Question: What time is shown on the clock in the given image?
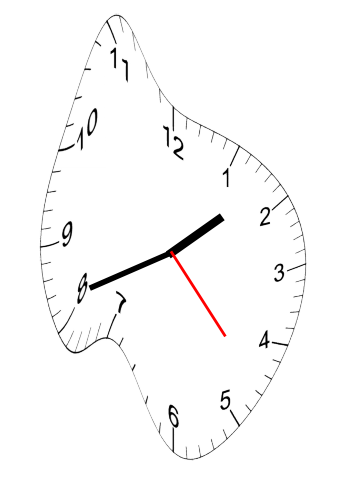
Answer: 01:41:23